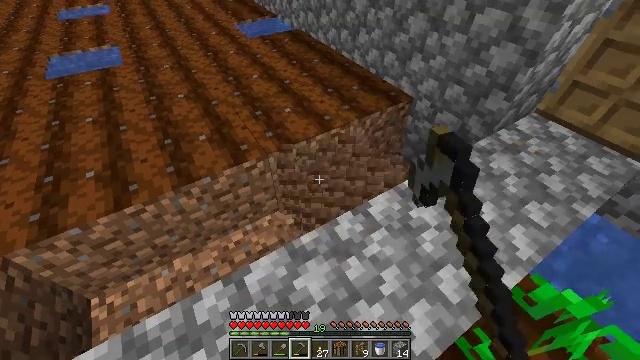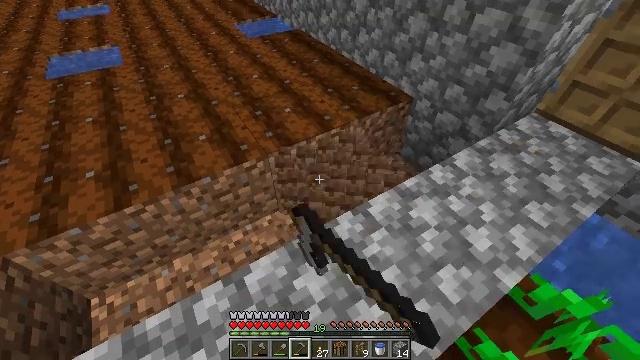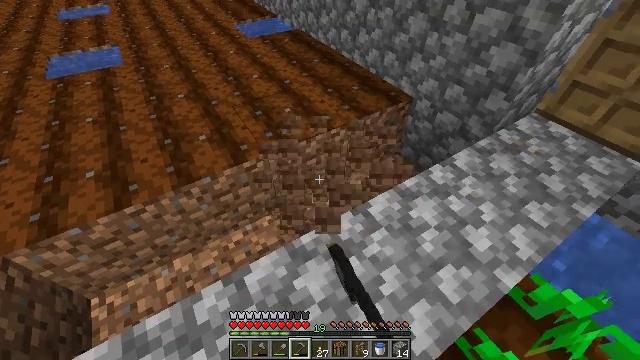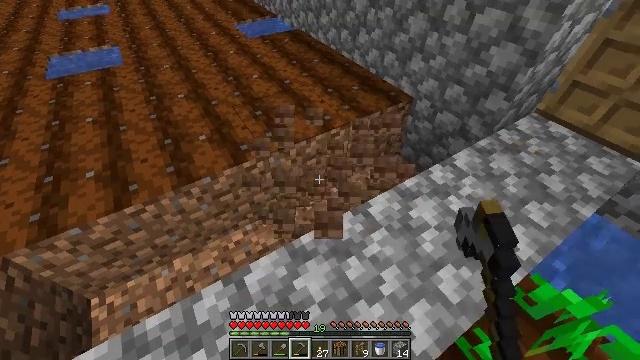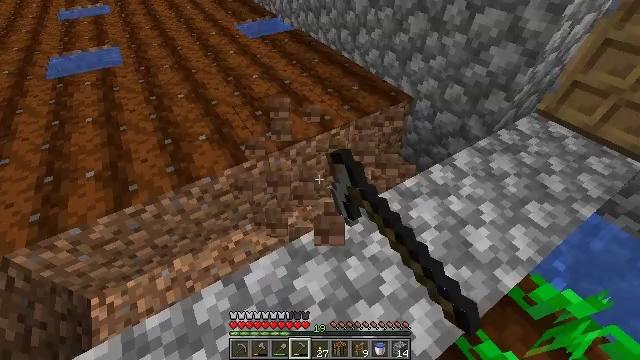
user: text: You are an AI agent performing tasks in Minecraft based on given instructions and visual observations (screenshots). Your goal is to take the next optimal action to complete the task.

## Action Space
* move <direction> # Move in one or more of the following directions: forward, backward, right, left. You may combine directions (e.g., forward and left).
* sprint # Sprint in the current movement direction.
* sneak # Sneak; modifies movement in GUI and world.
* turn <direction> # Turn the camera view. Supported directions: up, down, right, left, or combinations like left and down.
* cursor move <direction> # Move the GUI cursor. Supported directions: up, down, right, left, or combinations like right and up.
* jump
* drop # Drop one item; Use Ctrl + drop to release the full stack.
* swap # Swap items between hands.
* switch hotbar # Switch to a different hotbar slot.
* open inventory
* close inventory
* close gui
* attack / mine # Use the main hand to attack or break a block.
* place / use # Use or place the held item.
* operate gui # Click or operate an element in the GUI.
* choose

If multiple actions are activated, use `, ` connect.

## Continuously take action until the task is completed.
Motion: motion action
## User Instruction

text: Dig up the farmland.
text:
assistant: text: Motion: attack / mine
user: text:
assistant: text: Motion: attack / mine
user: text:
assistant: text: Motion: attack / mine
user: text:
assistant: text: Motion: attack / mine
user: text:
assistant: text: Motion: attack / mine